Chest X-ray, AP view. Patient: 6 years old, sex F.
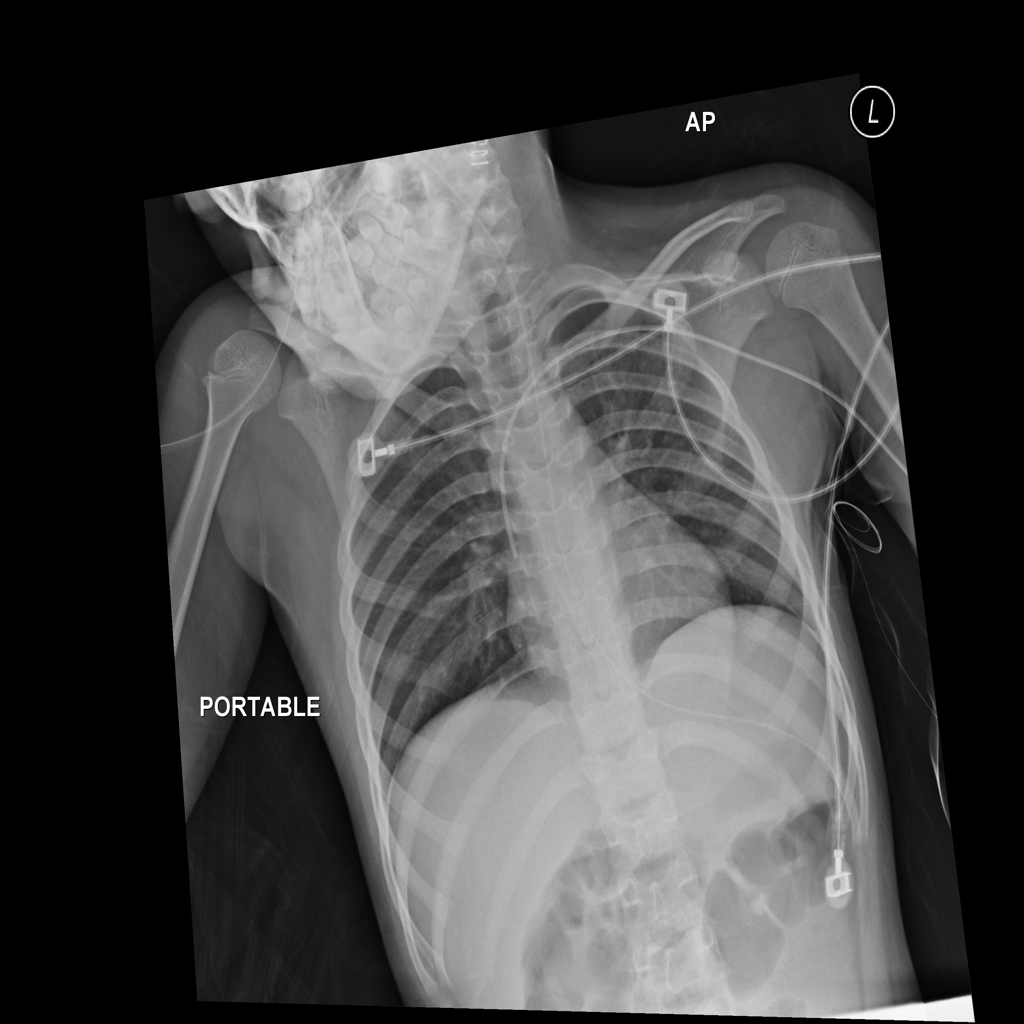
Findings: No Finding